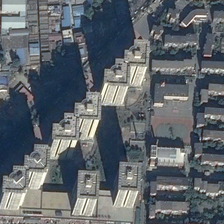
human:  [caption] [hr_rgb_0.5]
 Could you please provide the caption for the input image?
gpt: many buildings and some green trees are in a commercial area .

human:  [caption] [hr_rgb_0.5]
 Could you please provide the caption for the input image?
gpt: many buildings and some green trees are in a commercial area .

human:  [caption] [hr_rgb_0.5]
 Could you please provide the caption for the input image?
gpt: many buildings and some green trees are in a commercial area .

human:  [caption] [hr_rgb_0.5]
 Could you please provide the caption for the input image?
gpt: many buildings and some green trees are in a commercial area .

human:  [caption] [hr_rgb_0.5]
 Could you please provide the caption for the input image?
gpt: many buildings and some green trees are in a commercial area .